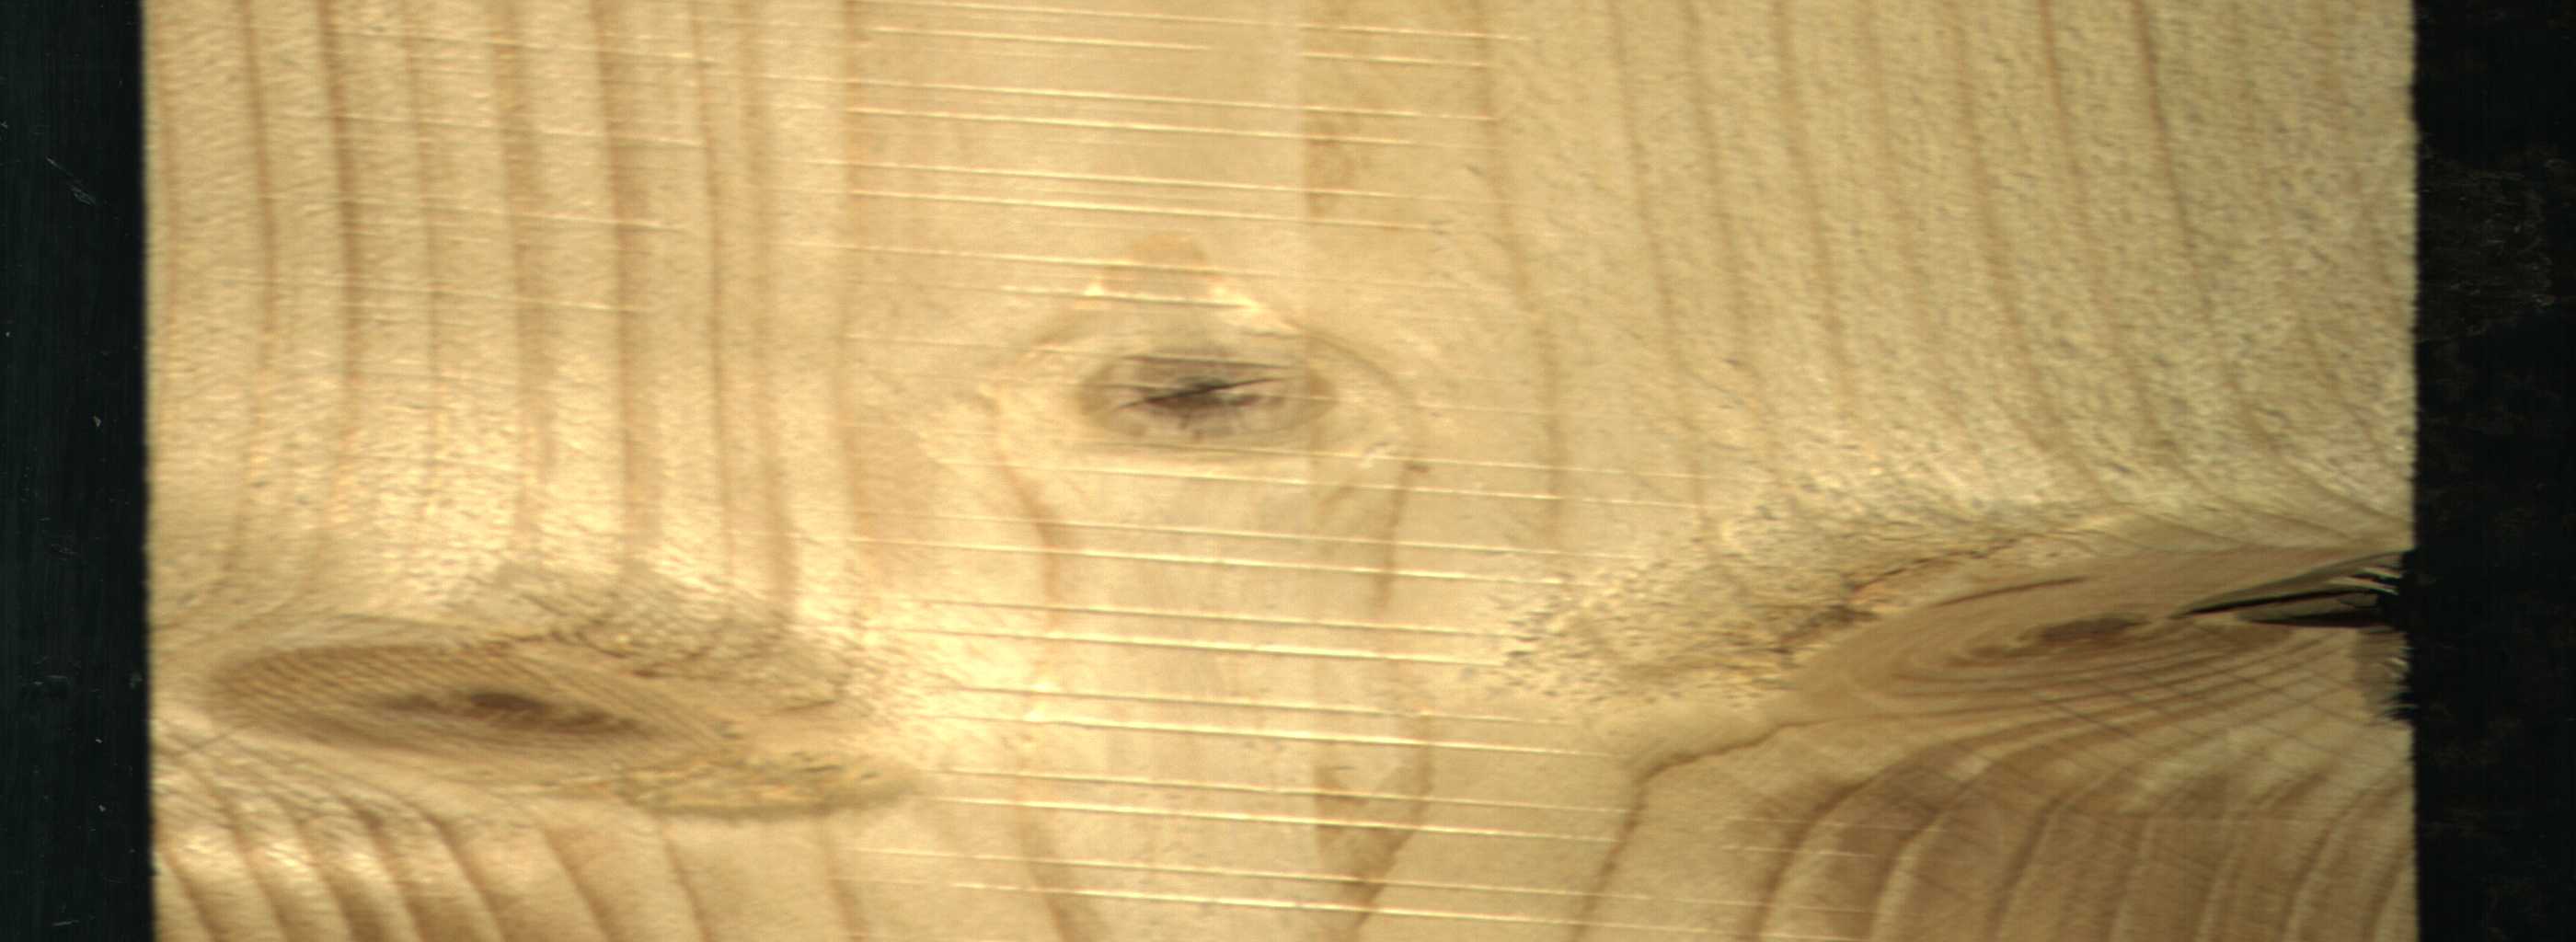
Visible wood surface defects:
knot_with_crack
knot_with_crack
Live_Knot